Question: What is the reading of the measurement in the image?
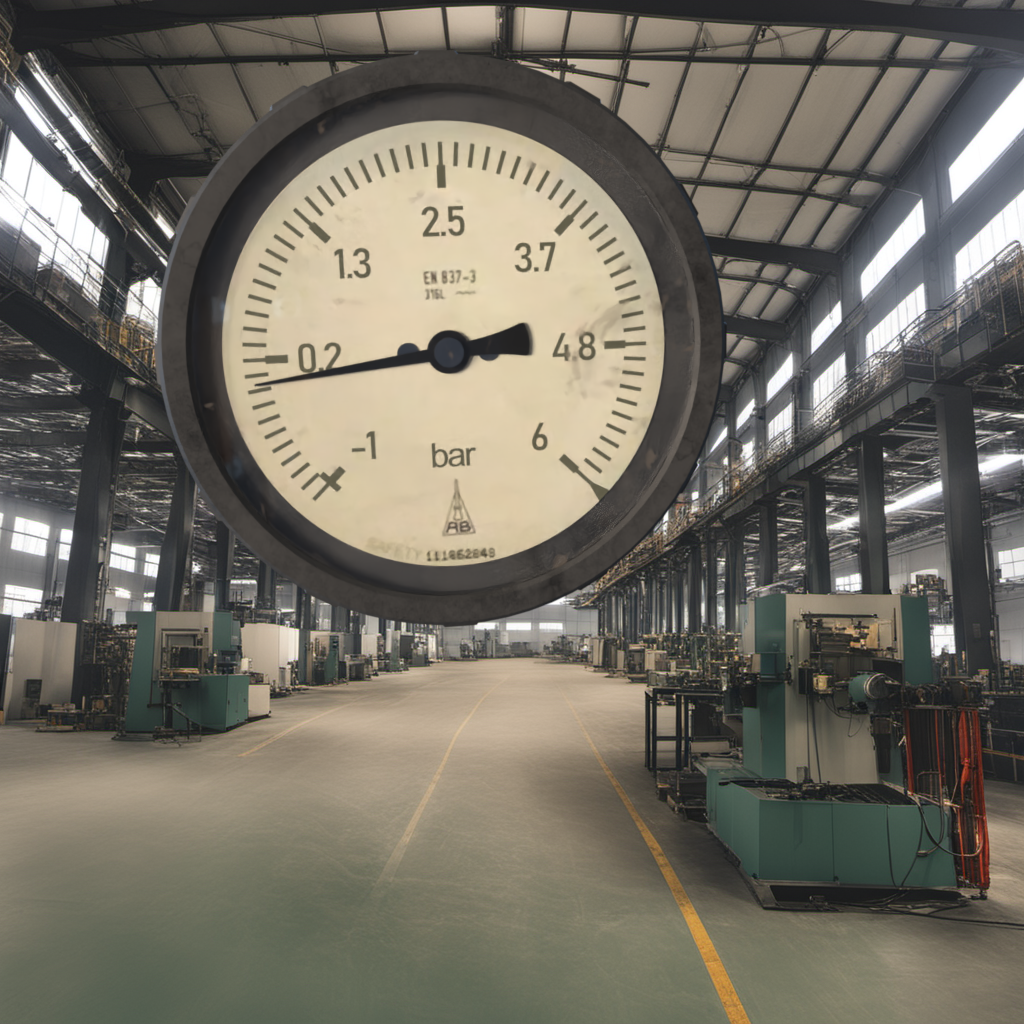
Answer: The result is -0.03
Question: What is the value range of the measurement in the image?
Answer: The range is from -1 to 6
Question: What is the minimum and maximum value of the measurement shown in the image?
Answer: The minimum value is -1 and the maximum value is 6